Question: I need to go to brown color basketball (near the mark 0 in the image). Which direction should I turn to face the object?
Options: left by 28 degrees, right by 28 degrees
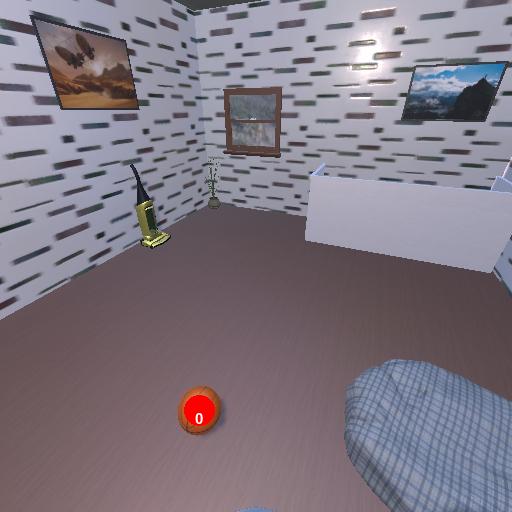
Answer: left by 28 degrees